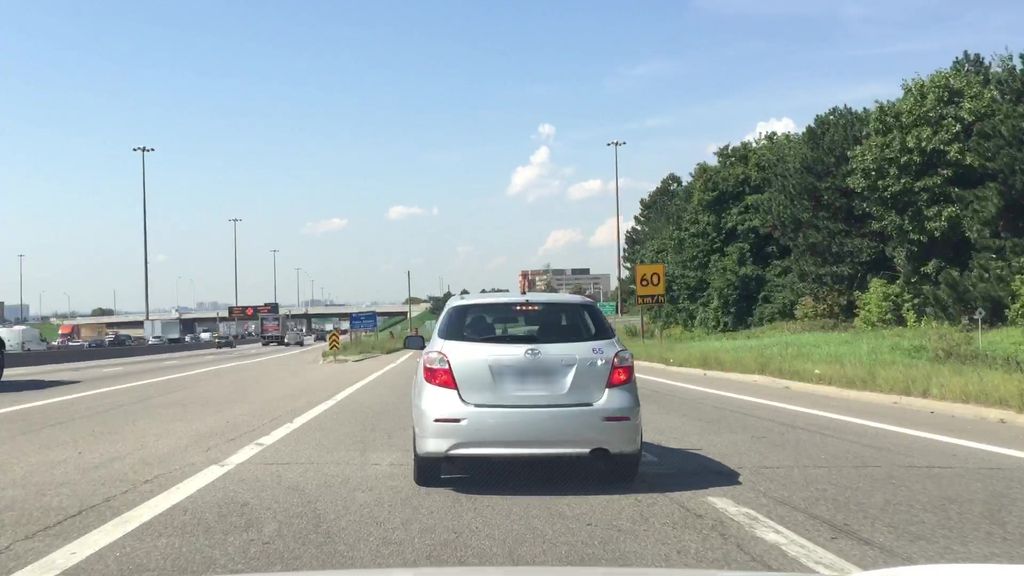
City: toronto